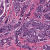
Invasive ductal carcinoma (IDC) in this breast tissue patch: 1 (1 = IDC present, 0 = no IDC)